高三 · 逻辑题
如图所示的工序流程图中, 拆迁的下一道工序是 ( )

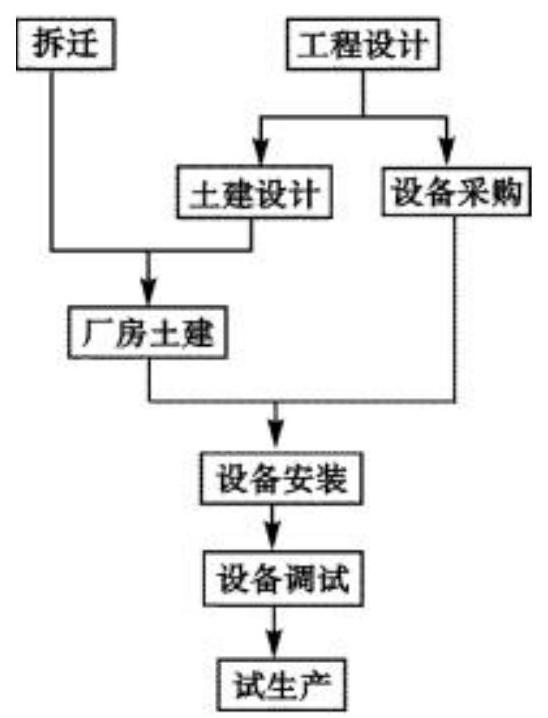
A. 设备安装 B. 土建设计 C. 厂房土建 D. 工程设计
答案: C
解析: 由题中的工序流程图可得, 拆迁的下一道工序是厂房土建, 故选 C.